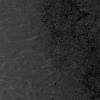
Atmospheric dust classification: not_dusty